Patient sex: M
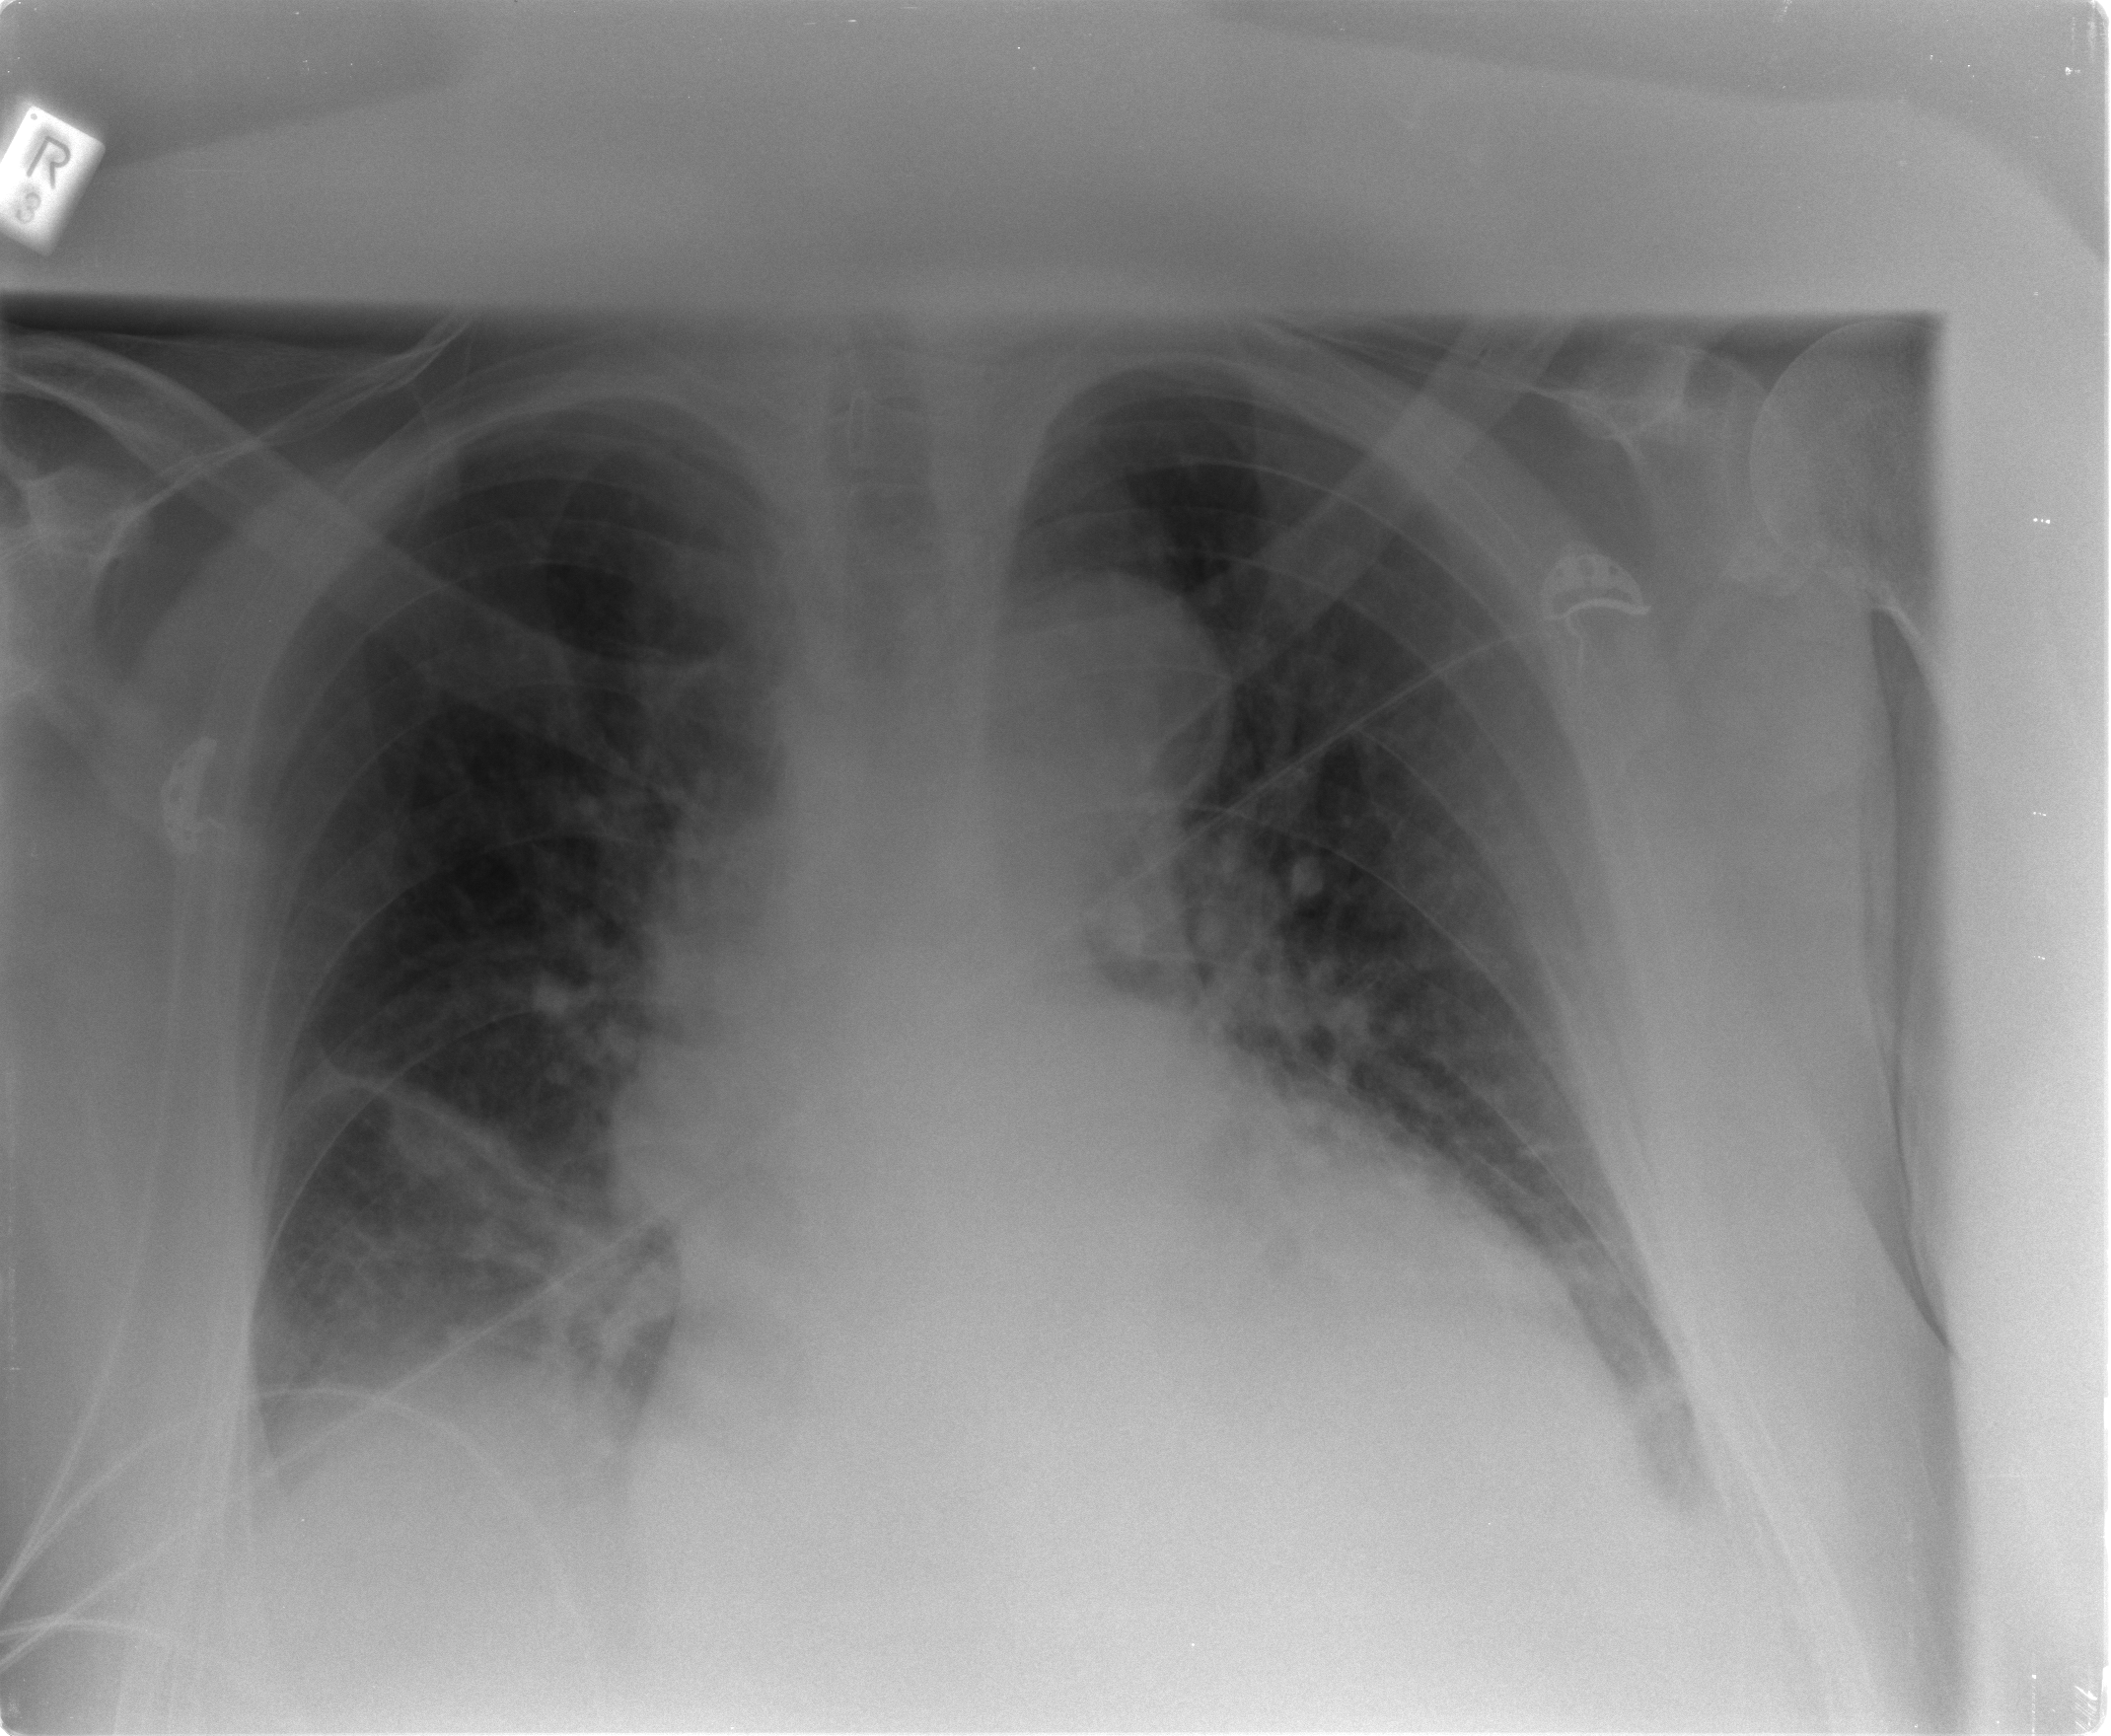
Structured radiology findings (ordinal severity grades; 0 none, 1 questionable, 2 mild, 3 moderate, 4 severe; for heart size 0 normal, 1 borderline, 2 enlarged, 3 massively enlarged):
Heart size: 2
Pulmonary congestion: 2
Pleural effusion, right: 1
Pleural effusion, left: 2
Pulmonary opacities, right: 1
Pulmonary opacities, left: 1
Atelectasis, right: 2
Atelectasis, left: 2